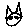
Label: cat